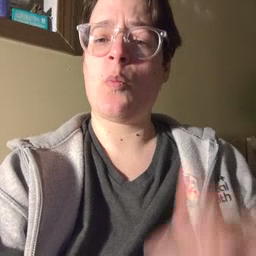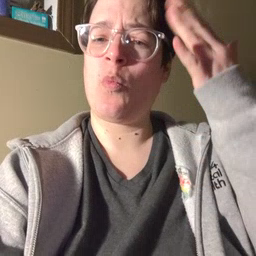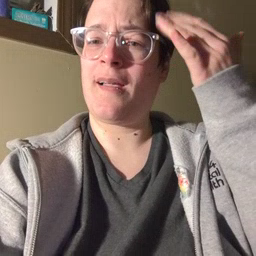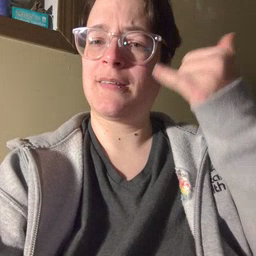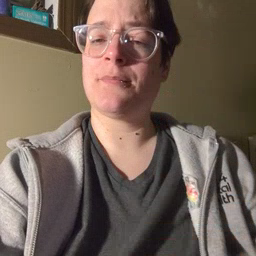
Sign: why